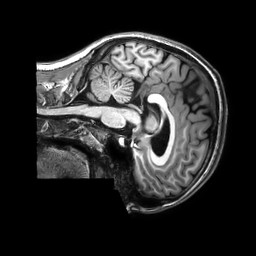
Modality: T1w
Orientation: sagittal
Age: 21
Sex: female
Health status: healthy
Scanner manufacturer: philips
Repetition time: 0.009 s
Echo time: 0.004 s